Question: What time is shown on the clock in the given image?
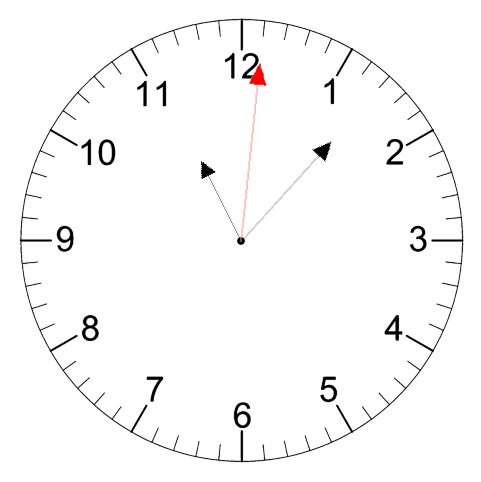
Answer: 11:07:01